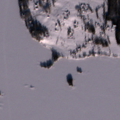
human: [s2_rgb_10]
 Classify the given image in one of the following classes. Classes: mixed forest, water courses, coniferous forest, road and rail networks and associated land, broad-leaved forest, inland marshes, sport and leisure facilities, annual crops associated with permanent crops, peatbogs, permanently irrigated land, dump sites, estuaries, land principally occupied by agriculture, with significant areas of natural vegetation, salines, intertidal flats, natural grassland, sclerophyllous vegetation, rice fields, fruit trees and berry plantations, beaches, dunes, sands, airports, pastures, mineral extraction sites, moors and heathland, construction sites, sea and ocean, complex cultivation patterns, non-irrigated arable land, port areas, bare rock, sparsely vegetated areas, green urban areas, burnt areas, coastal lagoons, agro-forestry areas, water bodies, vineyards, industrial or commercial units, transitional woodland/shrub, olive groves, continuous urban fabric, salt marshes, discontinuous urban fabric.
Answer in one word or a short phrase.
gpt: land principally occupied by agriculture, with significant areas of natural vegetation, mixed forest, water bodies